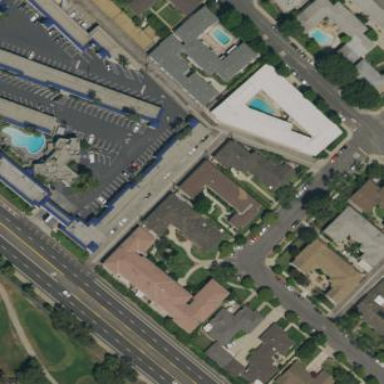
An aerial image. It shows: Motel building classified as hotel under tourism category.